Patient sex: M
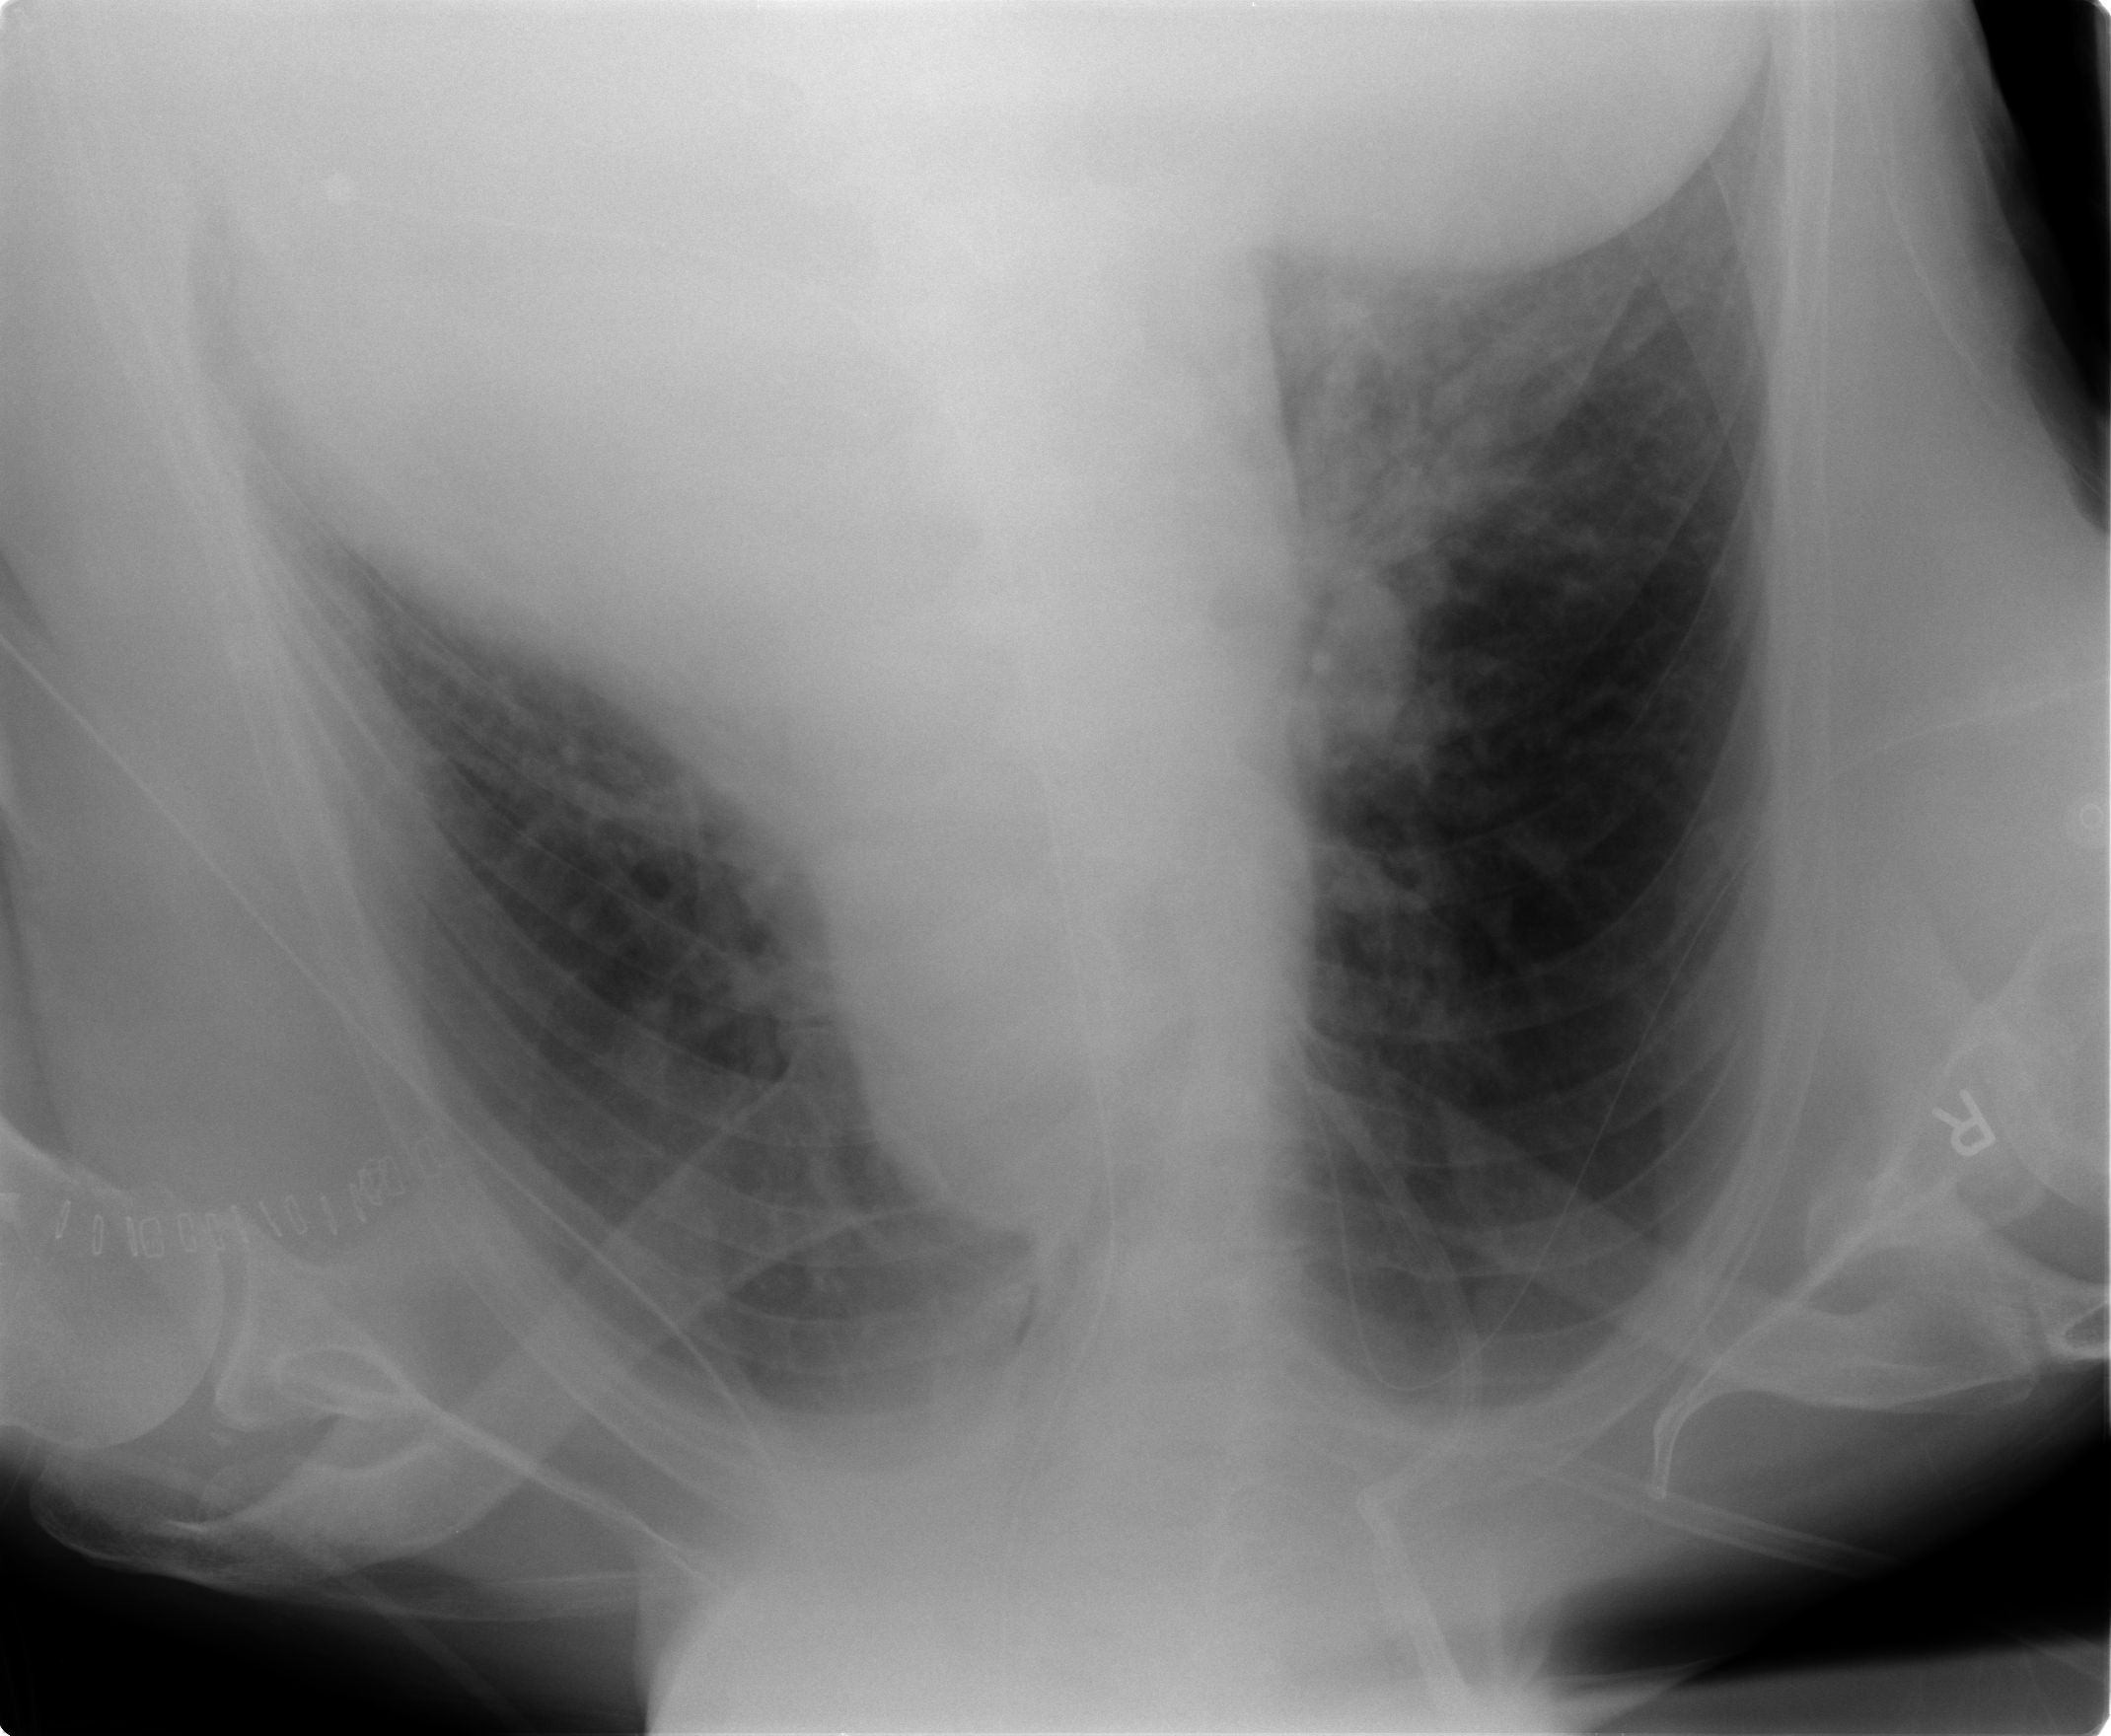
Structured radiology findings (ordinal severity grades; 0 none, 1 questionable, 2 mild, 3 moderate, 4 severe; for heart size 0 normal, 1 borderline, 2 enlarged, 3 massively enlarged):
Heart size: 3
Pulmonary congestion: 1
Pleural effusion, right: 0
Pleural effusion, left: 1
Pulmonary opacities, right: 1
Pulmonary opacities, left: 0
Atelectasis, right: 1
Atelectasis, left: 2